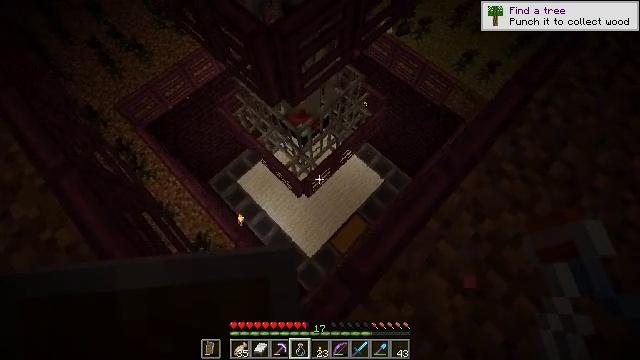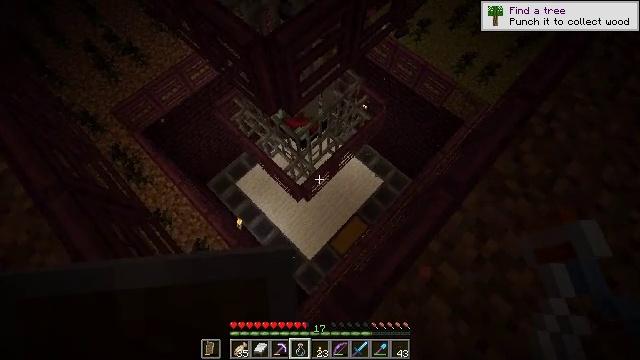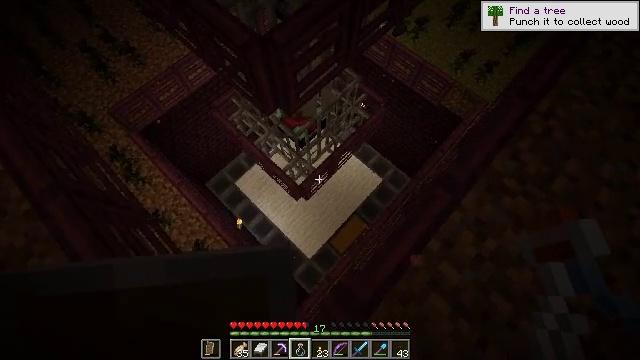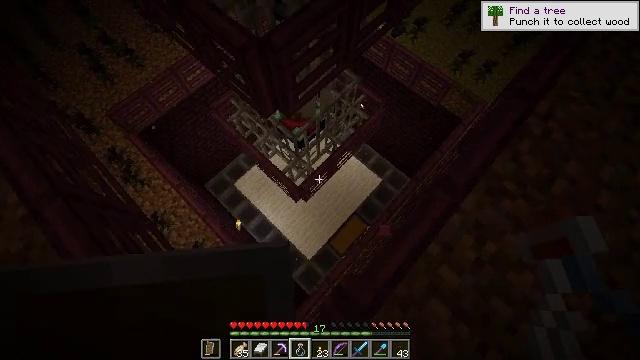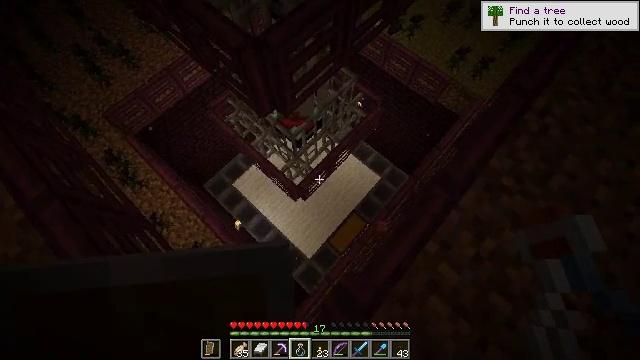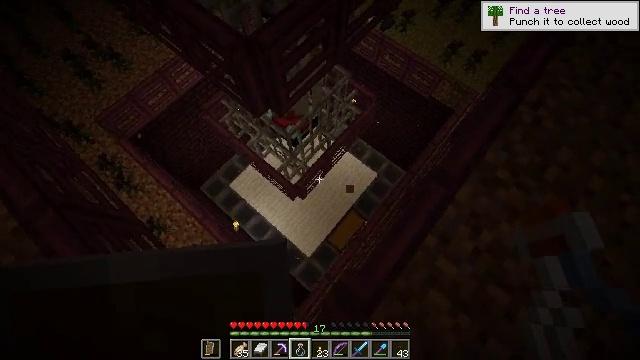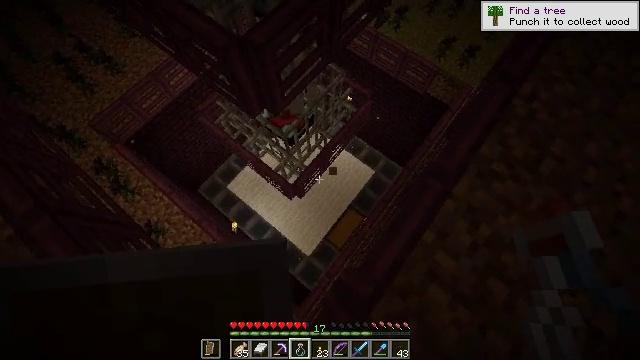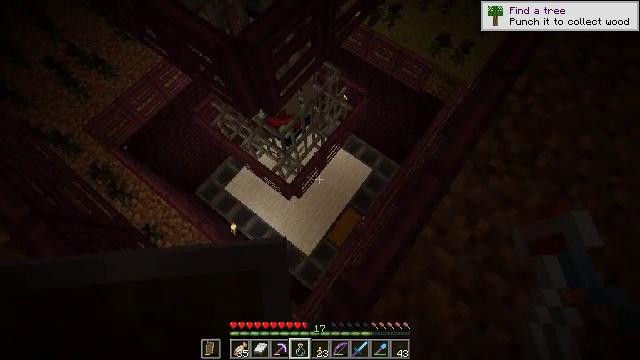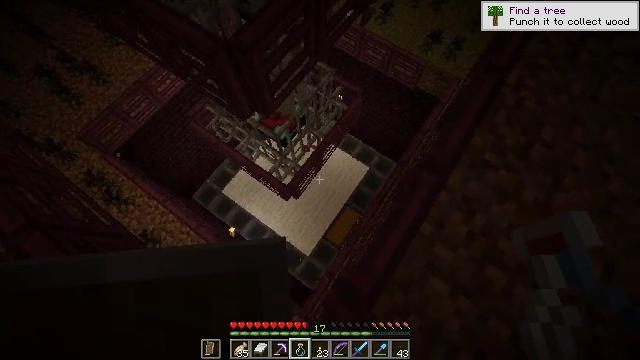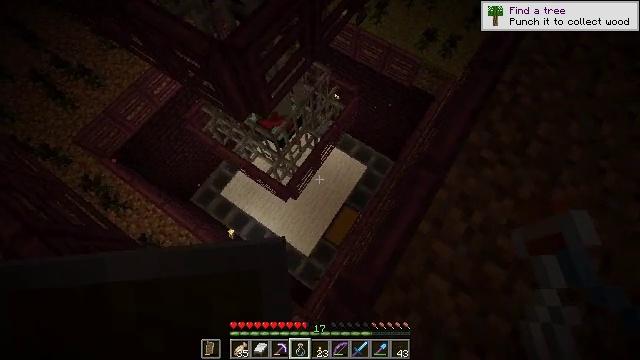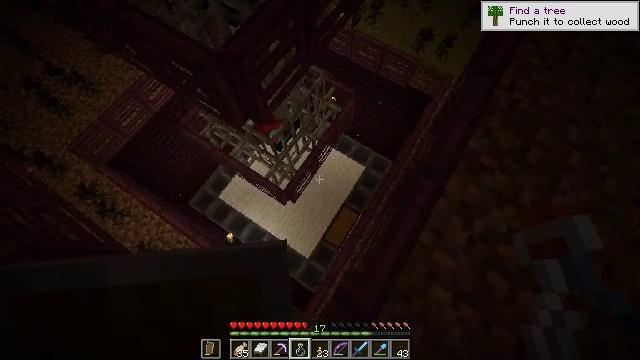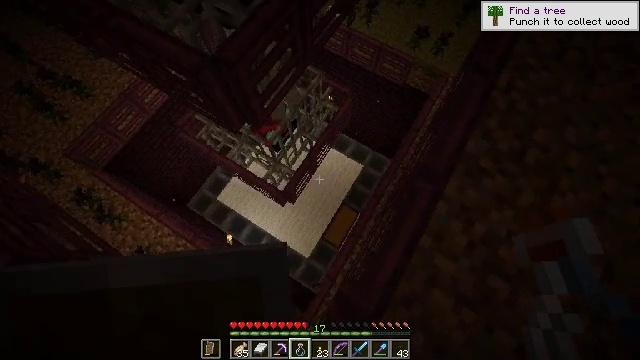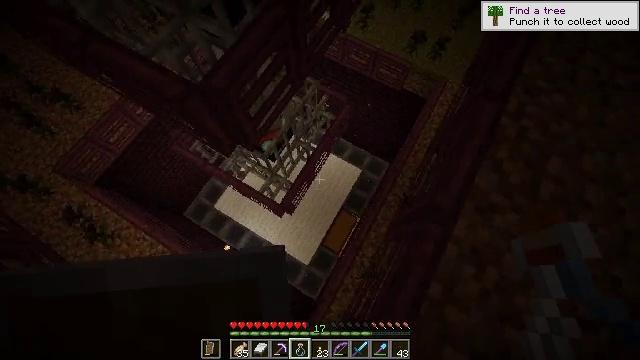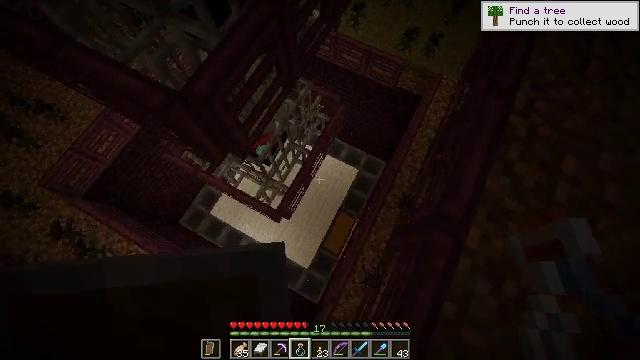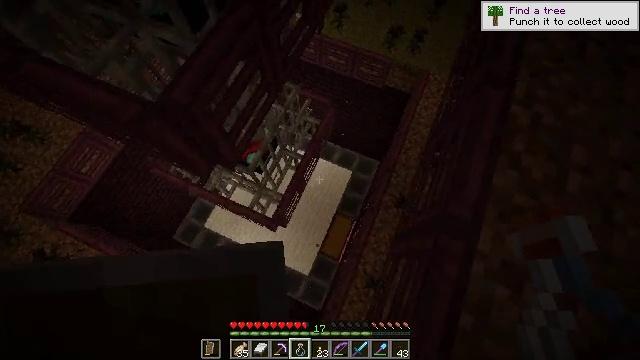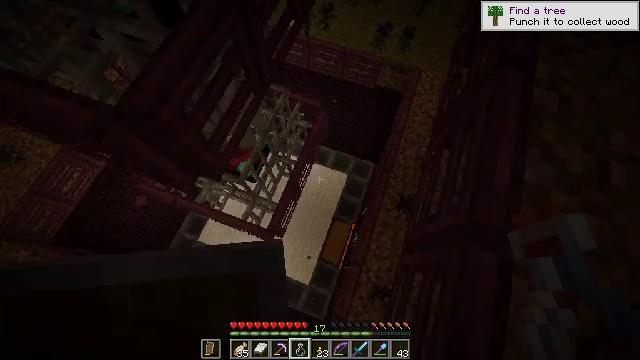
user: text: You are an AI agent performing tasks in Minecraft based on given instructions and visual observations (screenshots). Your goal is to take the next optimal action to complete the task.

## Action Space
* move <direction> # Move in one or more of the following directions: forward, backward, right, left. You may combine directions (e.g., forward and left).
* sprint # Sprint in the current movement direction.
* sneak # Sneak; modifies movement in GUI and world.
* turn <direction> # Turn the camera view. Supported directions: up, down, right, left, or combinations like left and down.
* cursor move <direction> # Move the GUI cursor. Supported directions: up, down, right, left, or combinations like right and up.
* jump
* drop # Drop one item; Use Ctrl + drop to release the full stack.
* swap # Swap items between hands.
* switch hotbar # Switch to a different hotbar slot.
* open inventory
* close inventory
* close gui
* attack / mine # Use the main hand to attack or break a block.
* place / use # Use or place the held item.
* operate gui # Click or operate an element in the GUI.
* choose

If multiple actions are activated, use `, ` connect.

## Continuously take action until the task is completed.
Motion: motion action
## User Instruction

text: Attack the nether bricks to collect them.
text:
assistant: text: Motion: no_op
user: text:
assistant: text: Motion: no_op
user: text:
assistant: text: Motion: no_op
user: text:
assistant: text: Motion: no_op
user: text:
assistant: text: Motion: turn right
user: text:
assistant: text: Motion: turn right
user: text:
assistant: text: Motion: turn right
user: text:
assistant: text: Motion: turn right
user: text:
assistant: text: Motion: turn right
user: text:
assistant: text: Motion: move forward, turn right
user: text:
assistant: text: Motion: move forward, turn right
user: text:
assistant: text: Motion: move forward, turn right
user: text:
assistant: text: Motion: move forward, turn right
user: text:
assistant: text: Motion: turn right
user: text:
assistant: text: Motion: turn right and up
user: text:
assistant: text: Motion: turn right and up
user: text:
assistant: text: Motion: turn right and up
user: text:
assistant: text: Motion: turn right and up
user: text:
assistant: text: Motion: turn right and up
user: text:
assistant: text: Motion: turn right and up
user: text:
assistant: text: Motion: turn up, jump
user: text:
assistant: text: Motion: jump
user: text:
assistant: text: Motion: turn up, jump
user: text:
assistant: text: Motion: turn up
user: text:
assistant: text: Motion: jump
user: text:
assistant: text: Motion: turn left and up, jump
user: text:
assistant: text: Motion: turn left and up
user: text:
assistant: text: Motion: turn left and up
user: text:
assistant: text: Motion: turn left and up
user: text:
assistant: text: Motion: turn left and up